Question: I have a one-to-many relationship in my Core Data model. One meal can have multiple foods. I want to populate a table with the the foods from one meal. So if Meal #1 has Apples, Oranges, and Lemons, then the table would consist of those three foods.
Any help is very appreciated because I am completely stuck.
Here is my model:

And the NSManagedObject Classes:
Meal.h
'''
@class Food;
@interface Meal : NSManagedObject
@property (nonatomic, retain) NSString *name;
@property (nonatomic, retain) NSSet *foods;
@end
@interface Meal (CoreDataGeneratedAccessors)
- (void)addFoodsObject:(Food *)value;
- (void)removeFoodsObject:(Food *)value;
- (void)addFoods:(NSSet *)values;
- (void)removeFoods:(NSSet *)values;
@end
'''
Food.h
'''
@class Meal;
@interface Food : NSManagedObject
@property (nonatomic, retain) NSString * name;
@property (nonatomic, retain) Meal *meals;
@end
'''
Here is the code where I cam trying to attempt this, but I am having some issues.
'''
- (NSFetchedResultsController *)fetchedResultsController
{
if (_fetchedResultsController != nil)
return _fetchedResultsController;
NSFetchRequest *fetchRequest = [[NSFetchRequest alloc] init];
NSEntityDescription *entity = [NSEntityDescription entityForName:@"Food" inManagedObjectContext:_context];
[fetchRequest setEntity:entity];
[fetchRequest setPredicate:[NSPredicate predicateWithFormat:@"Meal.foods == %@", entity]];
NSSortDescriptor *sort = [[NSSortDescriptor alloc] initWithKey:@"name" ascending:NO];
[fetchRequest setSortDescriptors:[NSArray arrayWithObject:sort]];
[fetchRequest setFetchBatchSize:20];
NSFetchedResultsController *theFetchedResultsController = [[NSFetchedResultsController alloc] initWithFetchRequest:fetchRequest managedObjectContext:_context sectionNameKeyPath:nil cacheName:@"Root"];
self.fetchedResultsController = theFetchedResultsController;
_fetchedResultsController.delegate = self;
[fetchRequest release];
[theFetchedResultsController release];
return _fetchedResultsController;
}
'''
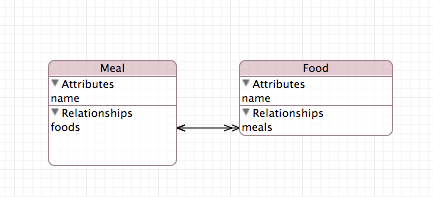
Answer: You mention that you are having issues, but not what the issues are; but your 'NSFetchRequest' predicate doesn't look right to me. Also 'meals' defined on 'Food' is plural but the relationship is To-one -- a little confusing.
Your UITableView should be populated with the 'Food's from a single 'Meal', right? Let's call that 'Meal' '_thisMeal', then the fetch predicate should be:
'''
NSPredicate *foodPredicate = [NSPredicate predicateWithFormat:@"meals == %@",_thisMeal];
[fetchRequest setPredicate:foodPredicate];
'''
So, the entity you're fetching is 'Food'; and this predicate ensures that their 'meals' property is the 'Meal' your UITableViewController is looking for.
Updated to show how to fetch a named 'Meal'
To fetch a 'Meal' named "Custom Meal":
'''
Meal *_thisMeal = nil;
// this assumes that there should be only one Meal named "Custom Meal"
NSFetchRequest *request = [[NSFetchRequest alloc] initWithEntityName:@"Meal"];
NSPredicate *fetchPredicate = [NSPredicate predicateWithFormat:@"name = %@",@"Custom Meal"];
NSError *fetchError = nil;
NSArray *meals = [_context executeFetchRequest:request error:&fetchError];
if( fetchError )
NSLog(@"%s - ERROR while fetching Meal: %@,%@",__FUNCTION__,fetchError,[fetchError userInfo]);
else if( [meals count] != 0 )
_thisMeal = [meals objectAtIndex:0];
'''